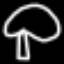
Label: mushroom